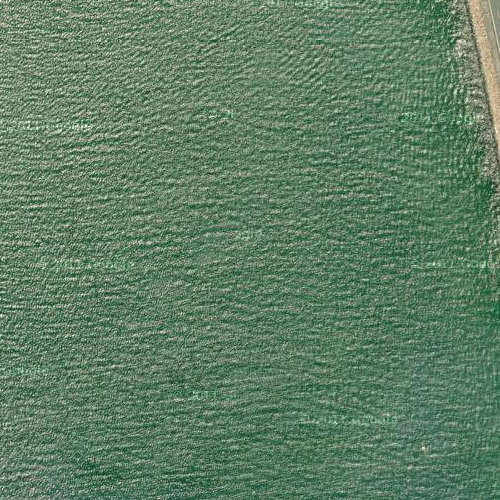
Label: sydney